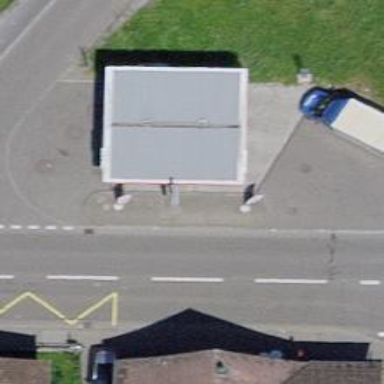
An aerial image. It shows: Surveillance system is in place.